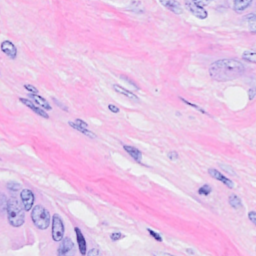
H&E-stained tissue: Breast